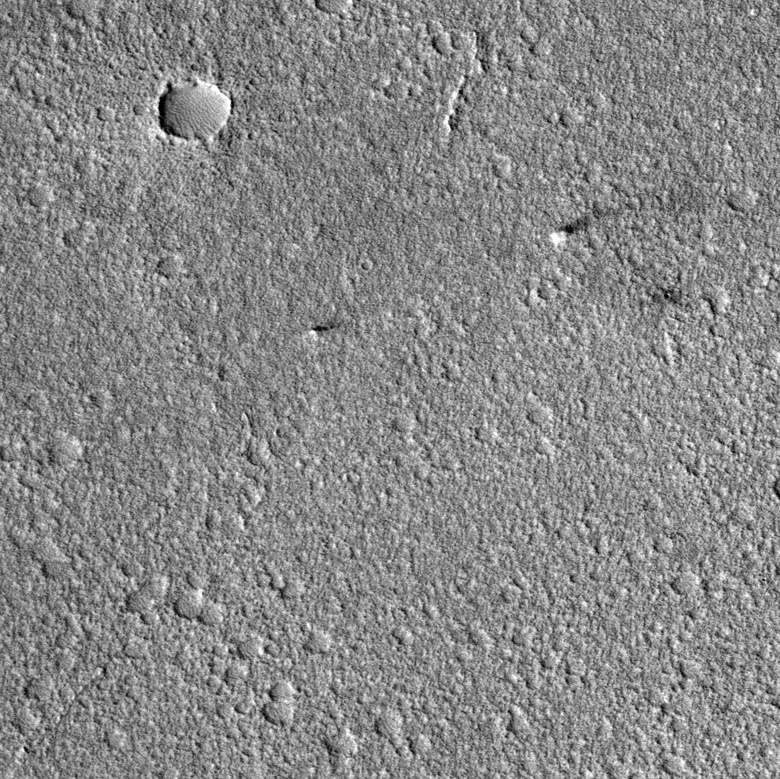
Label: dustdevil, dustdevil